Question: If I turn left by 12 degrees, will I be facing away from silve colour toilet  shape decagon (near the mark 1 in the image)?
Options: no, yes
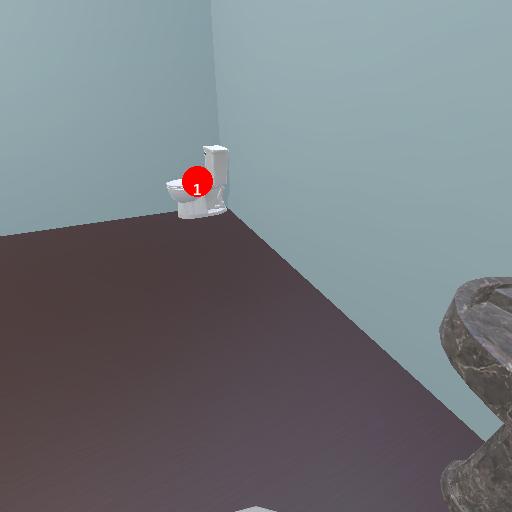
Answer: no